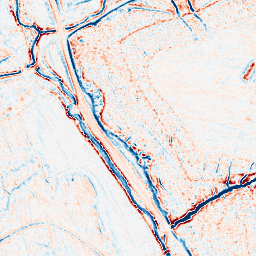
Category: edge_preserving
Decomposition family: bilateral
Decomposition parameters: d: 9
sigma_color: 25
sigma_space: 100
Upsampling method: bicubic
Upsampling parameters: scale: 8
Upsampling scale: 8